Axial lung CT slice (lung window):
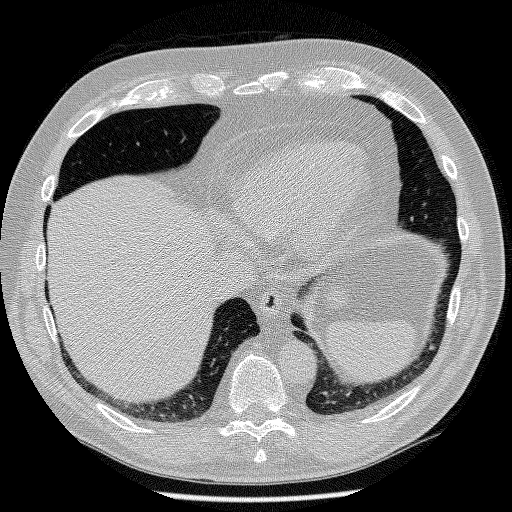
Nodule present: yes
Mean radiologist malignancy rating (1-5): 2.667